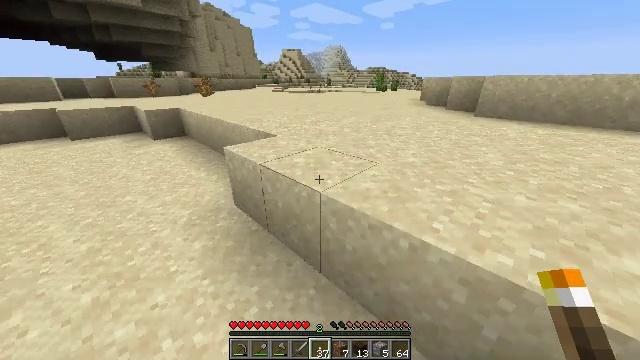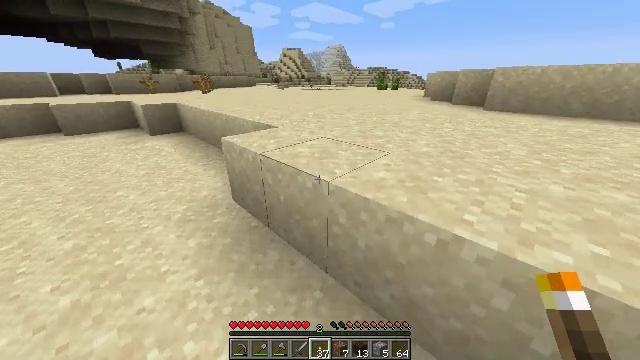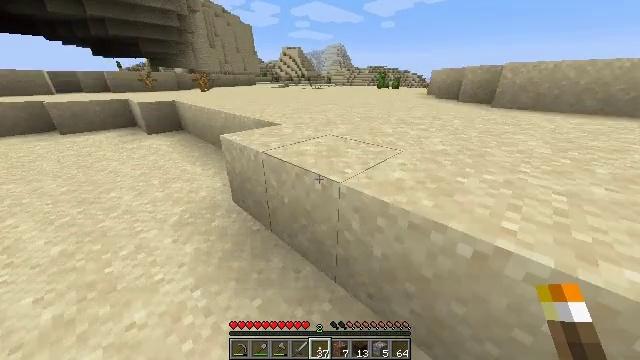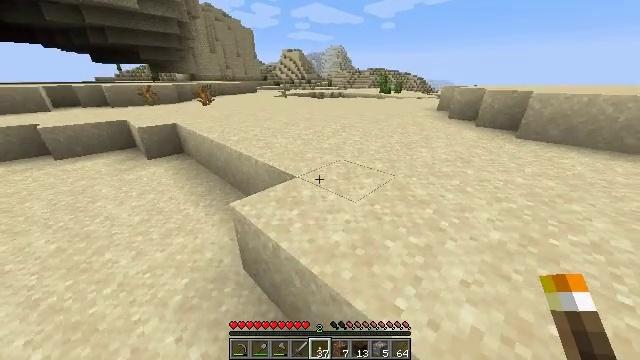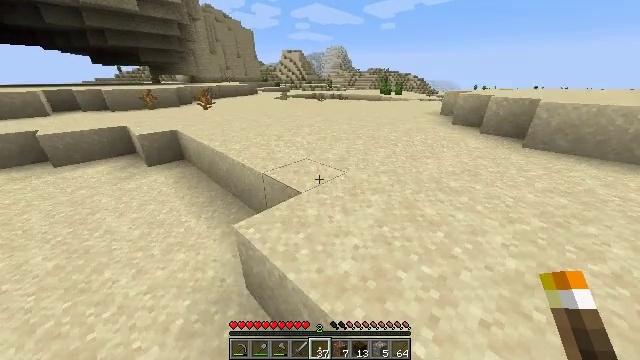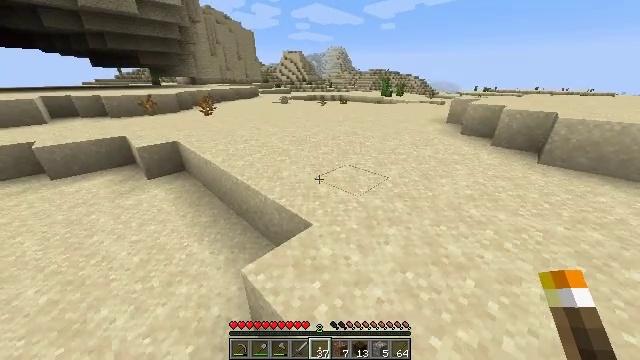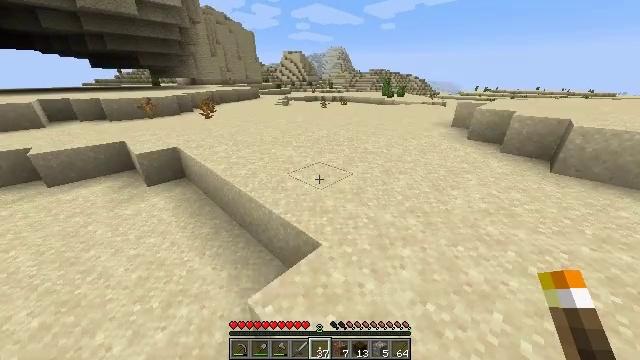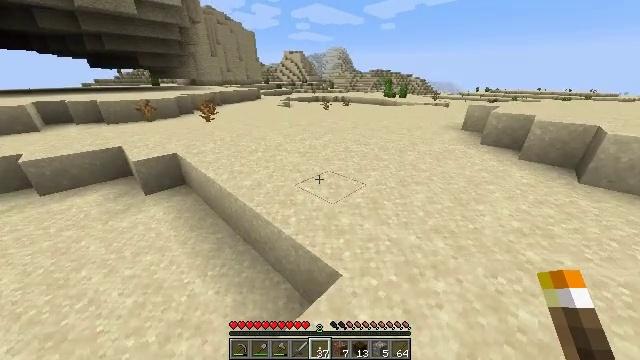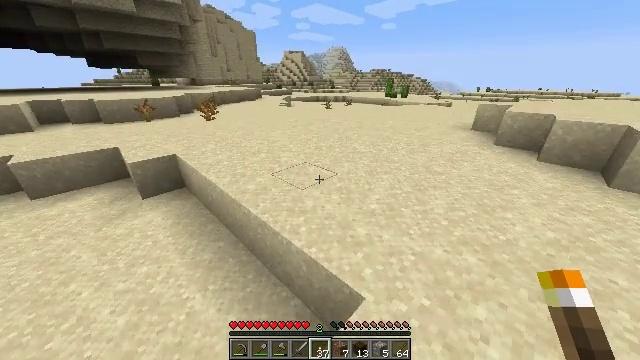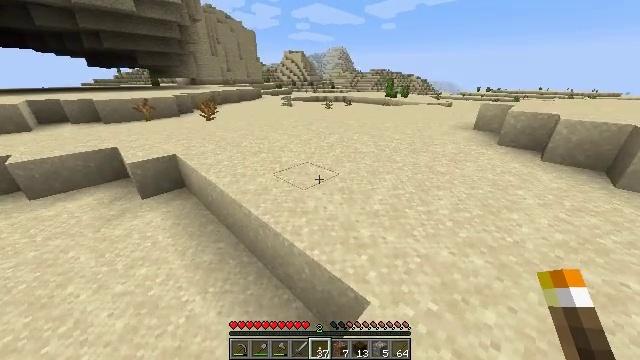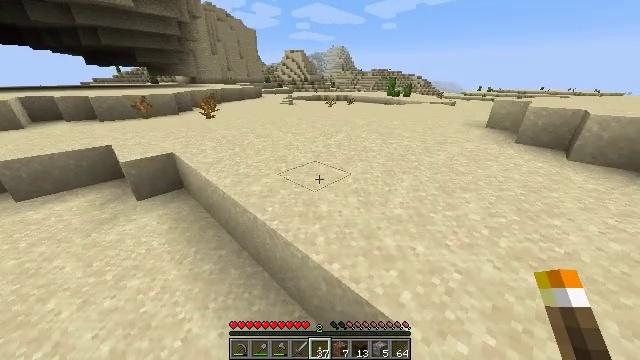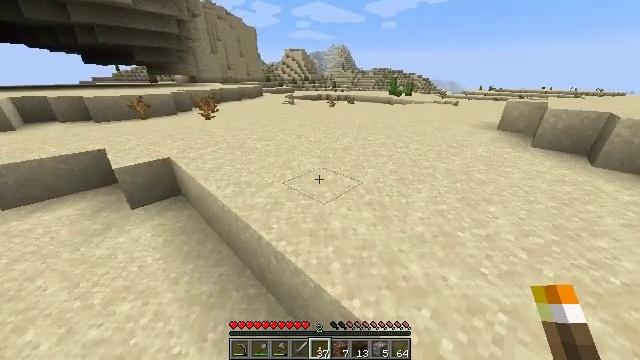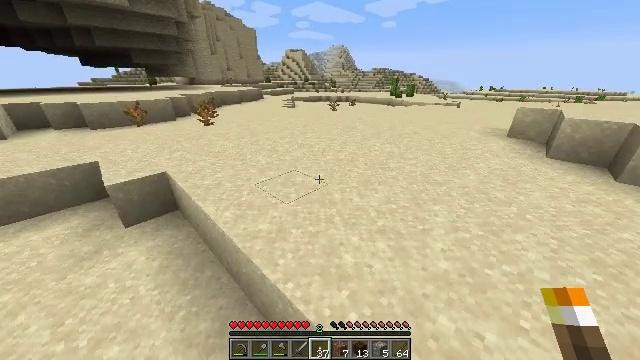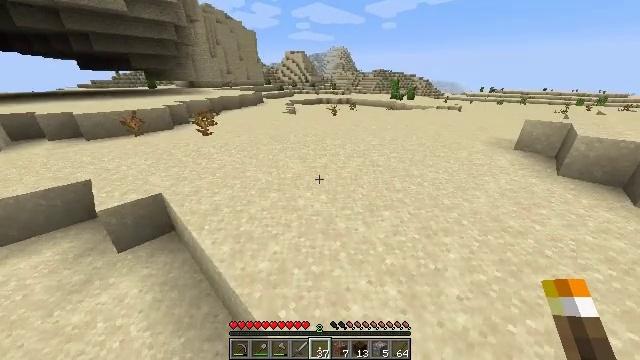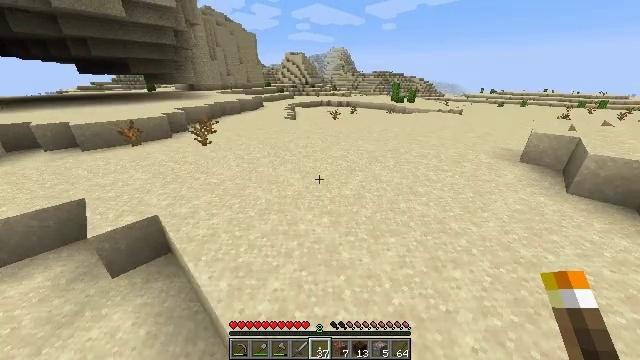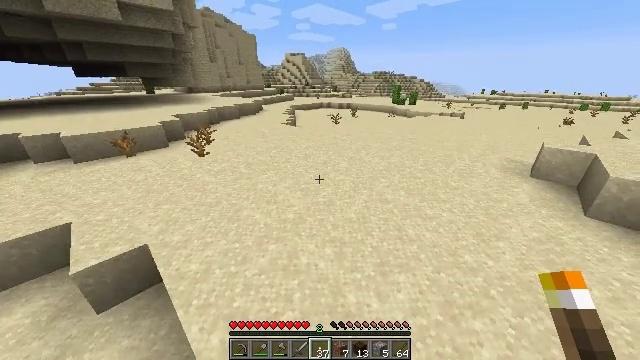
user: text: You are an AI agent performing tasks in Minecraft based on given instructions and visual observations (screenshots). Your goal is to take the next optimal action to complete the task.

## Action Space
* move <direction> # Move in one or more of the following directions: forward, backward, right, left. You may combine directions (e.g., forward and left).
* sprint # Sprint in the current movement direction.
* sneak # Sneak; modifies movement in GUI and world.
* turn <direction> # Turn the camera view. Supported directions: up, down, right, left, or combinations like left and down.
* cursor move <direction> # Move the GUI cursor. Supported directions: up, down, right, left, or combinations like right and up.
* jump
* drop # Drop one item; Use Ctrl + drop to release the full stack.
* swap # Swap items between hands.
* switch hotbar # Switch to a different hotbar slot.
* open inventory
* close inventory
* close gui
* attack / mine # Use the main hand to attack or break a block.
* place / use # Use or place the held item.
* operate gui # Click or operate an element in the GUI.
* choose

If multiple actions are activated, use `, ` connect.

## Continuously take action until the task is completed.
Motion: motion action
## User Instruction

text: Harvest hay blocks from the village.
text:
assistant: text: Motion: move forward and move left, sprint, jump
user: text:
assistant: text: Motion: move forward and move left, sprint, jump
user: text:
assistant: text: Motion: move forward and move left, sprint, jump
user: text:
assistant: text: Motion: move forward and move left, sprint, jump
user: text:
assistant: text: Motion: move forward and move left, sprint, jump
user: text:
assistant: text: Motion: move forward and move left, sprint, jump
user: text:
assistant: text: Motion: move forward and move left, sprint, jump
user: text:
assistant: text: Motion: move forward and move left, sprint, jump
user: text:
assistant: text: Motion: move forward and move left, sprint, jump
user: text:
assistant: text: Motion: move forward, sprint, jump
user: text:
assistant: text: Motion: move forward, sprint, jump
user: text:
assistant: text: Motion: move forward, sprint, jump
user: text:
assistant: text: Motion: move forward, sprint, jump
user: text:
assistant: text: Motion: move forward, sprint, jump
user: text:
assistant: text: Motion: move forward, sprint, jump
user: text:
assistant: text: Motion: move forward, sprint, jump
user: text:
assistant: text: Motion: move forward, sprint, jump
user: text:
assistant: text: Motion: move forward and move right, sprint, jump
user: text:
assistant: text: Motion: move forward and move right, sprint, jump
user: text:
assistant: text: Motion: move forward and move right, sprint, jump
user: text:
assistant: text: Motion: move forward and move right, sprint, jump
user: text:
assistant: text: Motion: move forward and move right, sprint, jump
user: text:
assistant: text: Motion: move forward and move right, sprint, jump
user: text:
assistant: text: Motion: move forward and move right, sprint, jump
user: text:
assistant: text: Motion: move forward and move right, sprint, jump
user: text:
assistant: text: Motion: move forward, sprint, jump
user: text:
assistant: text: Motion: move forward, sprint, turn right, jump
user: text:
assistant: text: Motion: move forward, sprint, turn right, jump
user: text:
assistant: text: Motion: move forward, sprint, jump
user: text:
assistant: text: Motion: move forward, sprint, jump